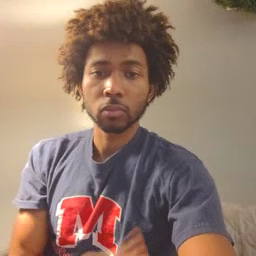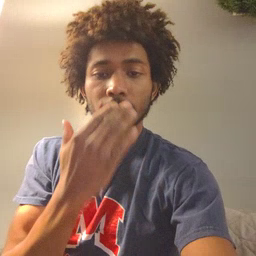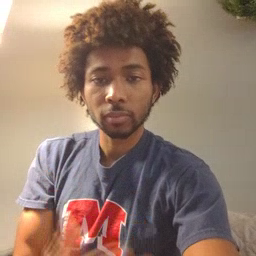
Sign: thankyou